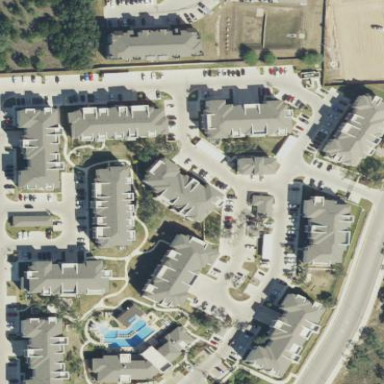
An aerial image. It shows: Residential area with apartments.